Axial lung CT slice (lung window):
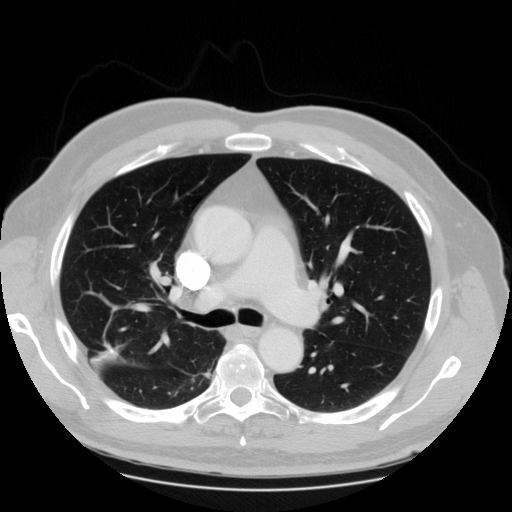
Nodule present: no